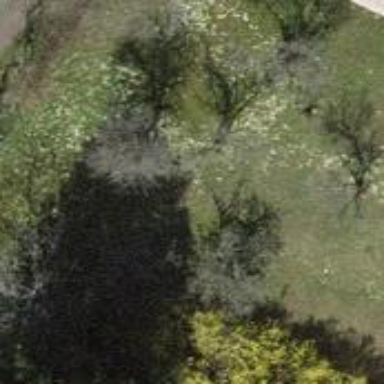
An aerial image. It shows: Garden with deciduous broadleaved trees.